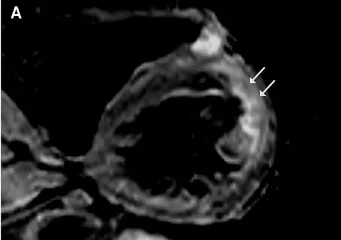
CMR showed simultaneously occurring edematous and fibrosing processes. (A) CMR, T2-weighted black blood imaging in short - axis view demonstrating regional edema of the LV anterolateral wall.
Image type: radiology (mri)